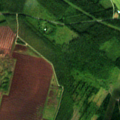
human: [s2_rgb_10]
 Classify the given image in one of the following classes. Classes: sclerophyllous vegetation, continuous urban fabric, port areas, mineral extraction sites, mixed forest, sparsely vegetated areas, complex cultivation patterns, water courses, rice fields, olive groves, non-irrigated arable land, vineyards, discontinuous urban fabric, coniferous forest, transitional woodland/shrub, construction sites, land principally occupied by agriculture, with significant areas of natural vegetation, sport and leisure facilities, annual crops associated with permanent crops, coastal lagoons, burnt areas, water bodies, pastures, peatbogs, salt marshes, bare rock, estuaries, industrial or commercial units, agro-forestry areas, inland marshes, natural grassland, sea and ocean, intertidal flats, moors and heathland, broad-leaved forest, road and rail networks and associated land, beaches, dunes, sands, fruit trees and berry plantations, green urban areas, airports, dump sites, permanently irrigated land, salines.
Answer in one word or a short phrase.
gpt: non-irrigated arable land, coniferous forest, mixed forest, transitional woodland/shrub, peatbogs